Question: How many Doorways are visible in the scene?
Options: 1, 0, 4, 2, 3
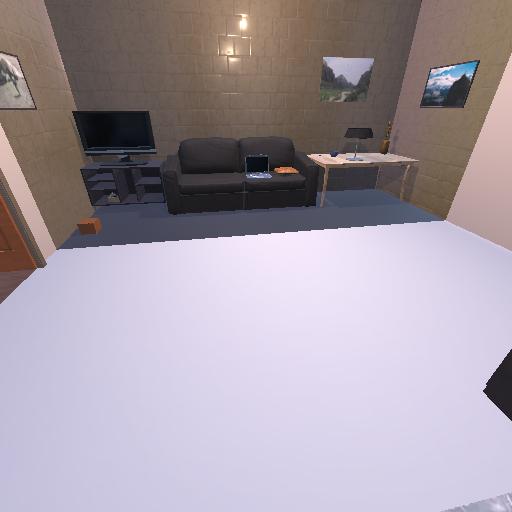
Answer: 1